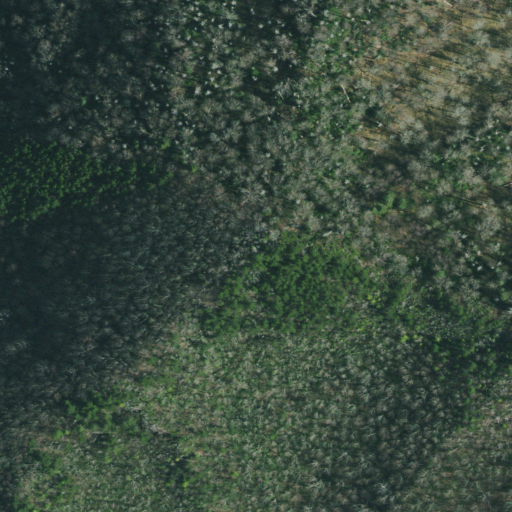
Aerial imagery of mountain in Tennessee named Rocky Face Mountain containing mixed forest, deciduous forest, and evergreen forest